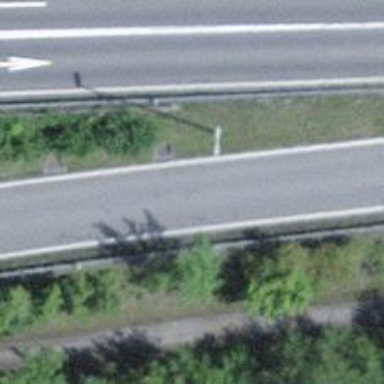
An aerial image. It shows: Primary highway.